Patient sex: M
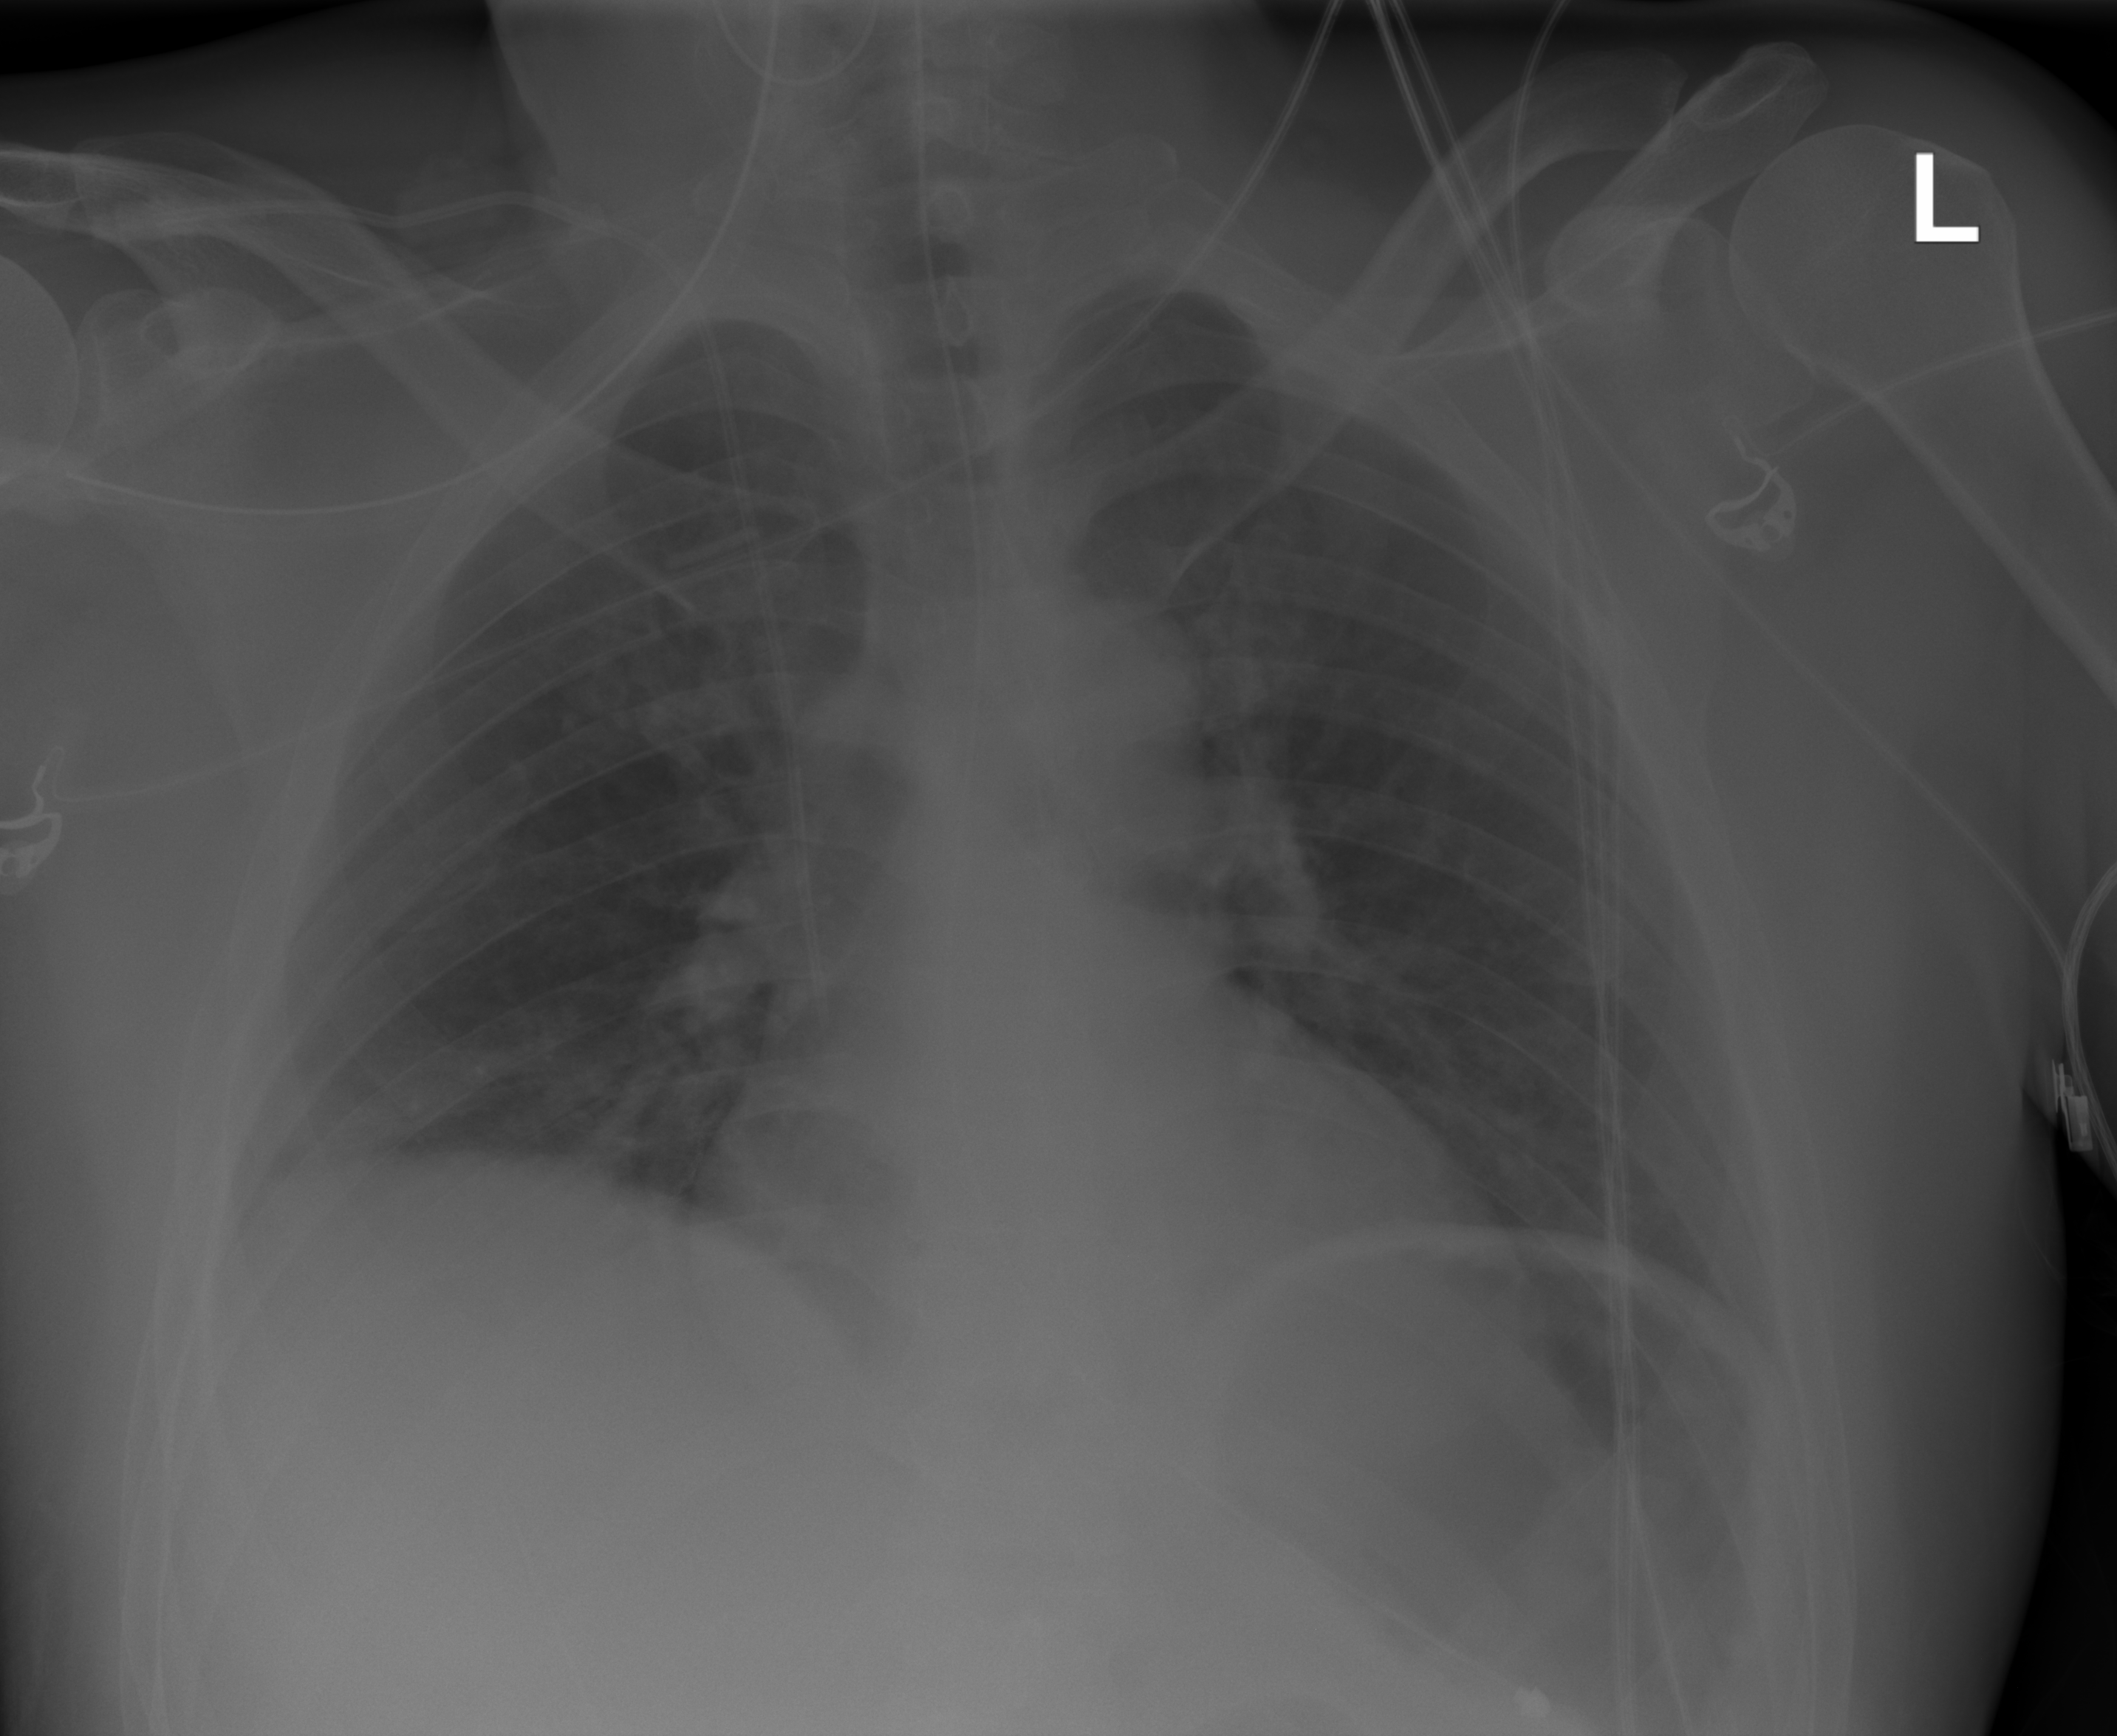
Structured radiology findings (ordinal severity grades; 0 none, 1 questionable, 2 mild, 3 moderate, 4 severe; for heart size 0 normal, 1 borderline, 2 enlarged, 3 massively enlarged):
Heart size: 0
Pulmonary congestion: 0
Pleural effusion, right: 0
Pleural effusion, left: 0
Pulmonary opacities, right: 0
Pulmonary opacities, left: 0
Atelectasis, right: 2
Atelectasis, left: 0